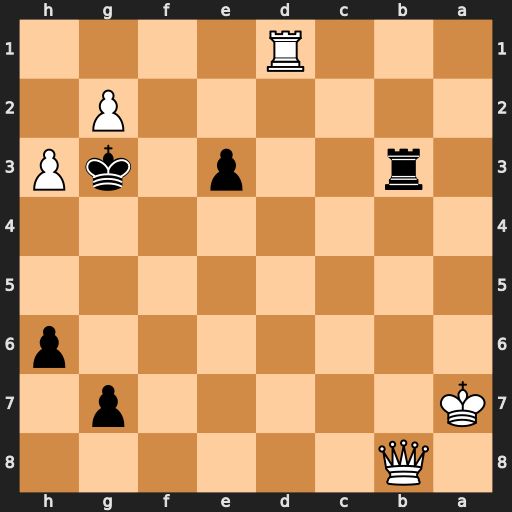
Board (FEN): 1Q6/K5p1/7p/8/8/1r2p1kP/6P1/3R4
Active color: b
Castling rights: -
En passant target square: -
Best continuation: Rxb8 Kxb8 e2